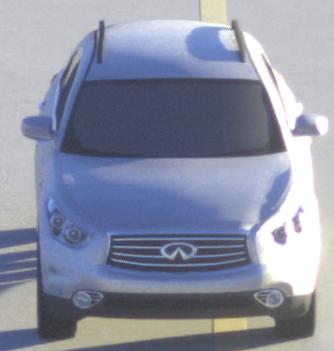
Make: Infiniti
Model: FX 37
Detailed model: FX (S51)
Model produced from: 2012/07
Model produced until: 2013/10
Doors: 5
Color: white
Road condition: dry road
Daytime: sunrise or sunset
Contrast: low contrast